Question: In 'Settings > Code Style > JavaScript' I've set 'Tab size' and 'Indent' to 4. Why is WebStorm still ignoring these settings, as you can see in the preview window:

What settings could override these?
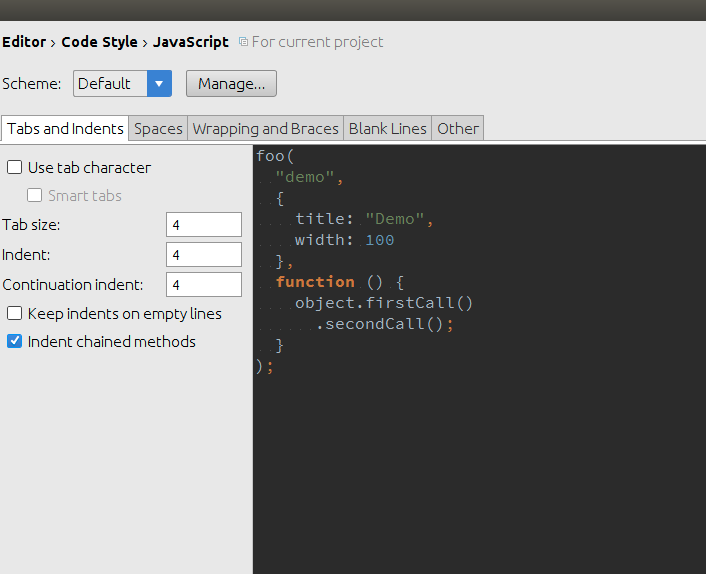
Answer: If you have EditorConfig plugin enabled (which should be by default) and have '.editorconfig' files in your project (or maybe even above the project root) then settings from there will override your Code Style (which is expected as this is the whole point of such plugin).
---
Why such behaviour? What can be done?
1. Please check what .editorconfig files are for -- they meant to be editor-independent. It meant to override your internal settings to provide consistency across different IDEs/editors used without the need to configure your IDE/editor just for this project/folder
2. You are editing Code Style settings and not actual EditorConfig settings
3. With .editorconfig you can do things that are not currently possible with Code Style (e.g. different right margins / trailing white space handling per different file types, even if they are not supported by Code Style)
4. Code Style is applied to the whole project (all files) while .editorconfig can be configured differently for each sub-folder and even have exclusions.
5. IDE should be showing you the notice (using light GUI theme it would be green bar on top of the editor window) where it would tell that "Settings may be overridden by EditorChonfig." -- I'm just not sure if it's available in WebStorm v11, or is it since v12 only.
6. If you go one level up in your settings (just Code Style and not Code Style > JavaScript as on your screenshot) you will see mention of this moment as well
7. You may file Feature Request ticket for such "update .editorconfig file while editing Code Style" idea at JetBrains' Issue Tracker.
## Example .editorconfig file:
'''
# Editor configuration, see http://editorconfig.org
root = true
[*]
charset = utf-8
end_of_line = lf
indent_size = 2
indent_style = space
insert_final_newline = true
trim_trailing_whitespace = true
[*.md]
max_line_length = off
trim_trailing_whitespace = false
'''